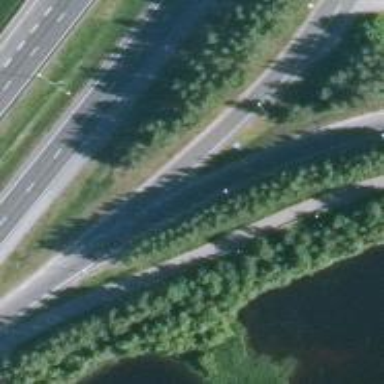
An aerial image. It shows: Trunk link highway with asphalt surface.